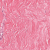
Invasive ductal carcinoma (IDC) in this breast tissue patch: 0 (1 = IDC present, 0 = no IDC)